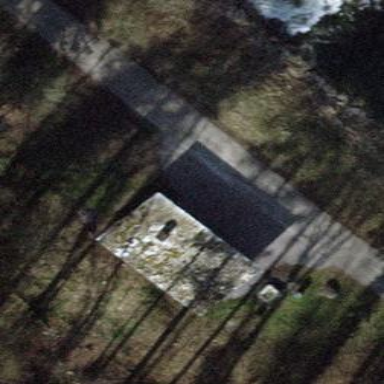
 providing place for outdoor activities."